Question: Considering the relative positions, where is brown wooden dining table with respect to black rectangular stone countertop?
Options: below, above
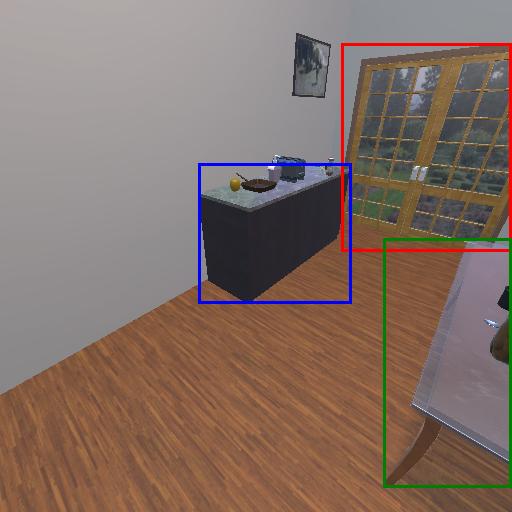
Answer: below